Field crop: maize
Growth stage: 2
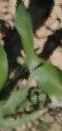
Species: maize